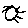
Label: sun